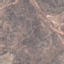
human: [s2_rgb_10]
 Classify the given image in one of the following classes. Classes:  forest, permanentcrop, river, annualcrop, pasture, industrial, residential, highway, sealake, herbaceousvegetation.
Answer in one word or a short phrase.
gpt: HerbaceousVegetation